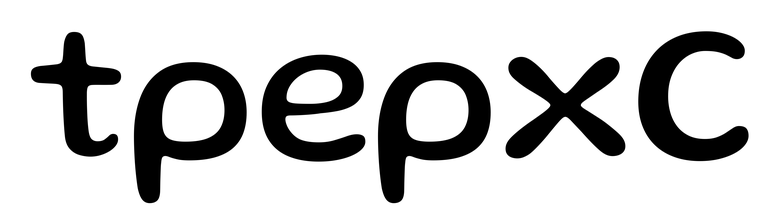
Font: Gluten_Regular